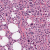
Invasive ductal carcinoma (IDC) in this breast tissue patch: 1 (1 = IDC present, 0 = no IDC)